Question: This is an odd problem;
- - - -
When I run a build via my windows 7 agent, it all works fine.
When I run a build via the Windows 8.1 Virtual Machine. Nuget Complains it isn't able to access the TeamCity feed. Now the odd thing is I know the domain login and proxy is okay because NuGet is able to access the main online nuget feed!
Apart from the Windows version, there is effectively no difference between the agents; just the VM agent can't access the TeamCity Feed (running as separate VM).
If I remote into the VM build agent and access the feed url, it works fine (no packages listed, but I thought this was normal).
I even tried formatting the VM and not messing with NuGet config; no luck.
So, I'm really stuck now. Any help welcome. I'm sure its something to do with proxy settings and Active Domain on Windows Server 2013, but that is all working as far as I can see.
Here is the log:
'''
[09:57:06][Step 1/4] restore: Restoring NuGet packages for Data.sln (3s)
[09:57:06]NuGet command: C:\BuildAgent\plugins\nuget-agent\bin\JetBrains.TeamCity.NuGetRunner.exe C:\BuildAgent\tools\NuGet.CommandLine.DEFAULT.nupkg\tools\NuGet.exe restore C:\BuildAgent\work\8eb62dff1e11de78\Data.sln -Source http://anwyn/guestAuth/app/nuget/v1/FeedService.svc/ -Source https://www.nuget.org/api/v2/
[09:57:06]Starting: C:\BuildAgent\temp\agentTmp\custom_script2003394465901551489.cmd
[09:57:06]in directory: C:\BuildAgent\work\8eb62dff1e11de78
[09:57:06]JetBrains TeamCity NuGet Runner 8.0.30168.9
[09:57:06]Registered additional extensions from paths: C:\BuildAgent\plugins\nuget-agent\bin\plugins-2.8
[09:57:06]Starting NuGet.exe 2.8.50506.491 from C:\BuildAgent\tools\NuGet.CommandLine.DEFAULT.nupkg\tools\NuGet.exe
[09:57:07]Installing 'AutoMapper 3.2.1'.
[09:57:07]Successfully installed 'AutoMapper 3.2.1'.
[09:57:07]Installing 'protobuf-net 2.0.0.668'.
[09:57:08]Successfully installed 'protobuf-net 2.0.0.668'.
[09:57:08]WARNING: The remote server returned an error: (503) Server Unavailable.
[09:57:08]WARNING: The remote server returned an error: (503) Server Unavailable.
[09:57:09]Installing 'NUnit 2.6.3'.
[09:57:09]Successfully installed 'NUnit 2.6.3'.
[09:57:09]Installing 'RhinoMocks 3.6.1'.
[09:57:09]Successfully installed 'RhinoMocks 3.6.1'.
[09:57:10]Unable to find version '0.1.3' of package 'RobGeoLtd.Core'.
[09:57:10]Unable to find version '0.1.22' of package 'RobGeoLtd.Measurement'.
[09:57:10]Process exited with code 1
[09:57:10][Step 1/4] Step Restore (NuGet Installer) failed
'''
Update #1: Logged in as Domain account via Console:

Going to ask our IT support to check the proxy/firewall to see what its doing... :/
Update #2: He was at a loss too; the Log:
'''
[04/Sep/2014:11:57:46 +0100] "GET
http://anwyn/guestAuth/app/nuget/v1/FeedService.svc HTTP/1.0" <PHONE>
TCP_DENIED:NONE 192.168.1.11 - local\devserver
[04/Sep/2014:11:57:46 +0100] "GET
http://anwyn/guestAuth/app/nuget/v1/FeedService.svc HTTP/1.0" <PHONE>
TCP_MISS:DEFAULT_PARENT
'''
However, accessing the feed via IP rather than DNS name worked!
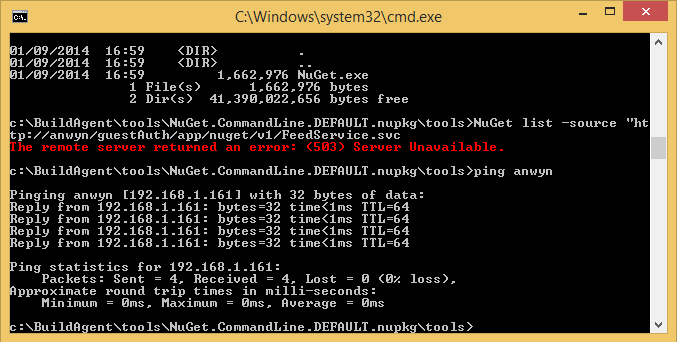
Answer: I had our virtual machine (Agent) set up to have a bridged network connection. Prior to our server upgrade, this worked fine. After the upgrade, I had the above problem. I tried setting the VM connection to be NAT and that inexplicably fixed everything. Still think there is more going on here with the Proxy (I think its a Symantec Web Gateway proxy), AD and DNS alias as domain name.